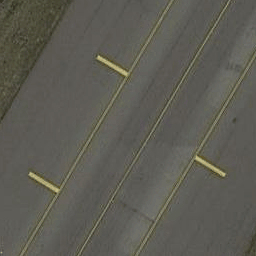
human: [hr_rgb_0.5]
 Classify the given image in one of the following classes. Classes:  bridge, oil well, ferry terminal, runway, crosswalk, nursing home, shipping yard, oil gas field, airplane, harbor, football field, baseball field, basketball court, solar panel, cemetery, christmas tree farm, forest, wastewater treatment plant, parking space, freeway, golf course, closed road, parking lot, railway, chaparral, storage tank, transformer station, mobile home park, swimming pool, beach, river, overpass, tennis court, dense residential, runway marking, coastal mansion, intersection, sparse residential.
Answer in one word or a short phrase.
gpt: runway marking